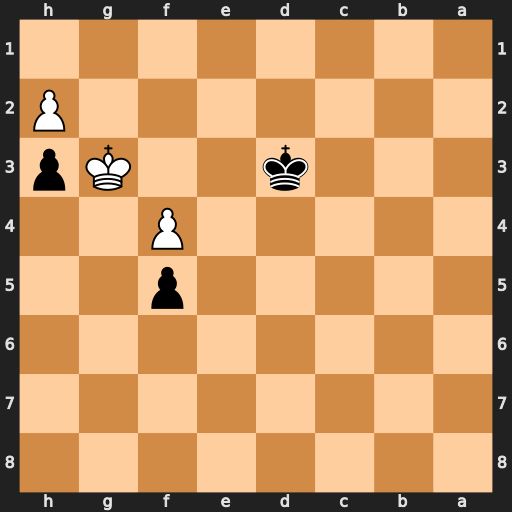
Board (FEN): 8/8/8/5p2/5P2/3k2Kp/7P/8
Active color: b
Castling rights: -
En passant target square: -
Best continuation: Ke3 Kxh3 Kf3 Kh4 Kxf4 Kh3 Kf3